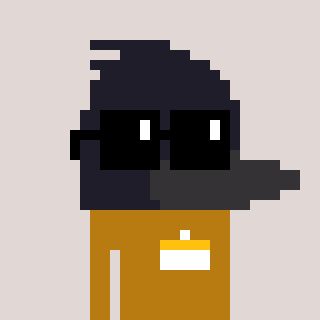
a pixel art character with square black sunglasses, a raven-shaped head and a gold-colored body on a warm background